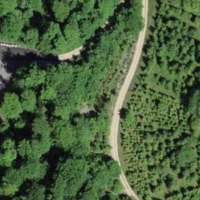
EUNIS habitat code: 41
Species observed at this site:
Podarcis muralis
Pieris napi